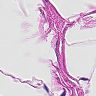
Metastatic tissue present: no